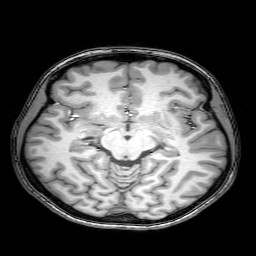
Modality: T1w
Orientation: coronal